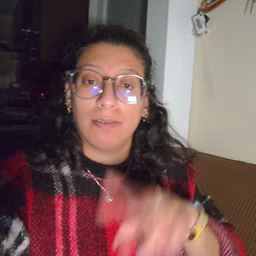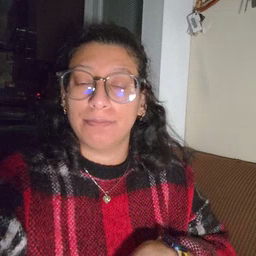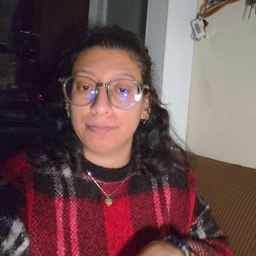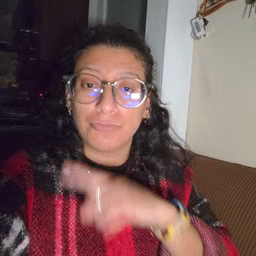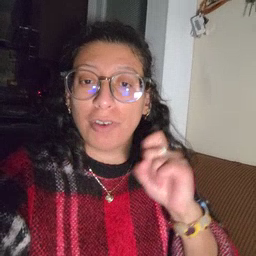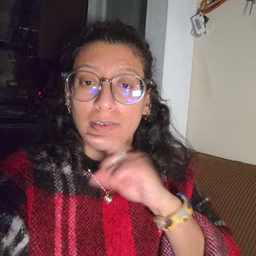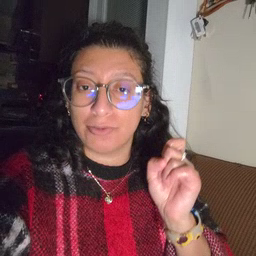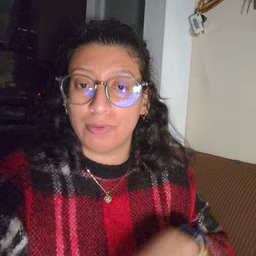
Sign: dryer